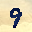
Label: 9